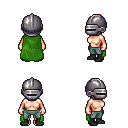
a pixel art fantasy rpg character, female body template, human, light skin, green cape, teal pants, red short mohawk hairstyle, metal helm, black shoes, four views (front, back, left, right), 2x2 character sprite sheet, small pixel art, hard edges, no anti-aliasing